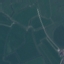
Label: Pasture